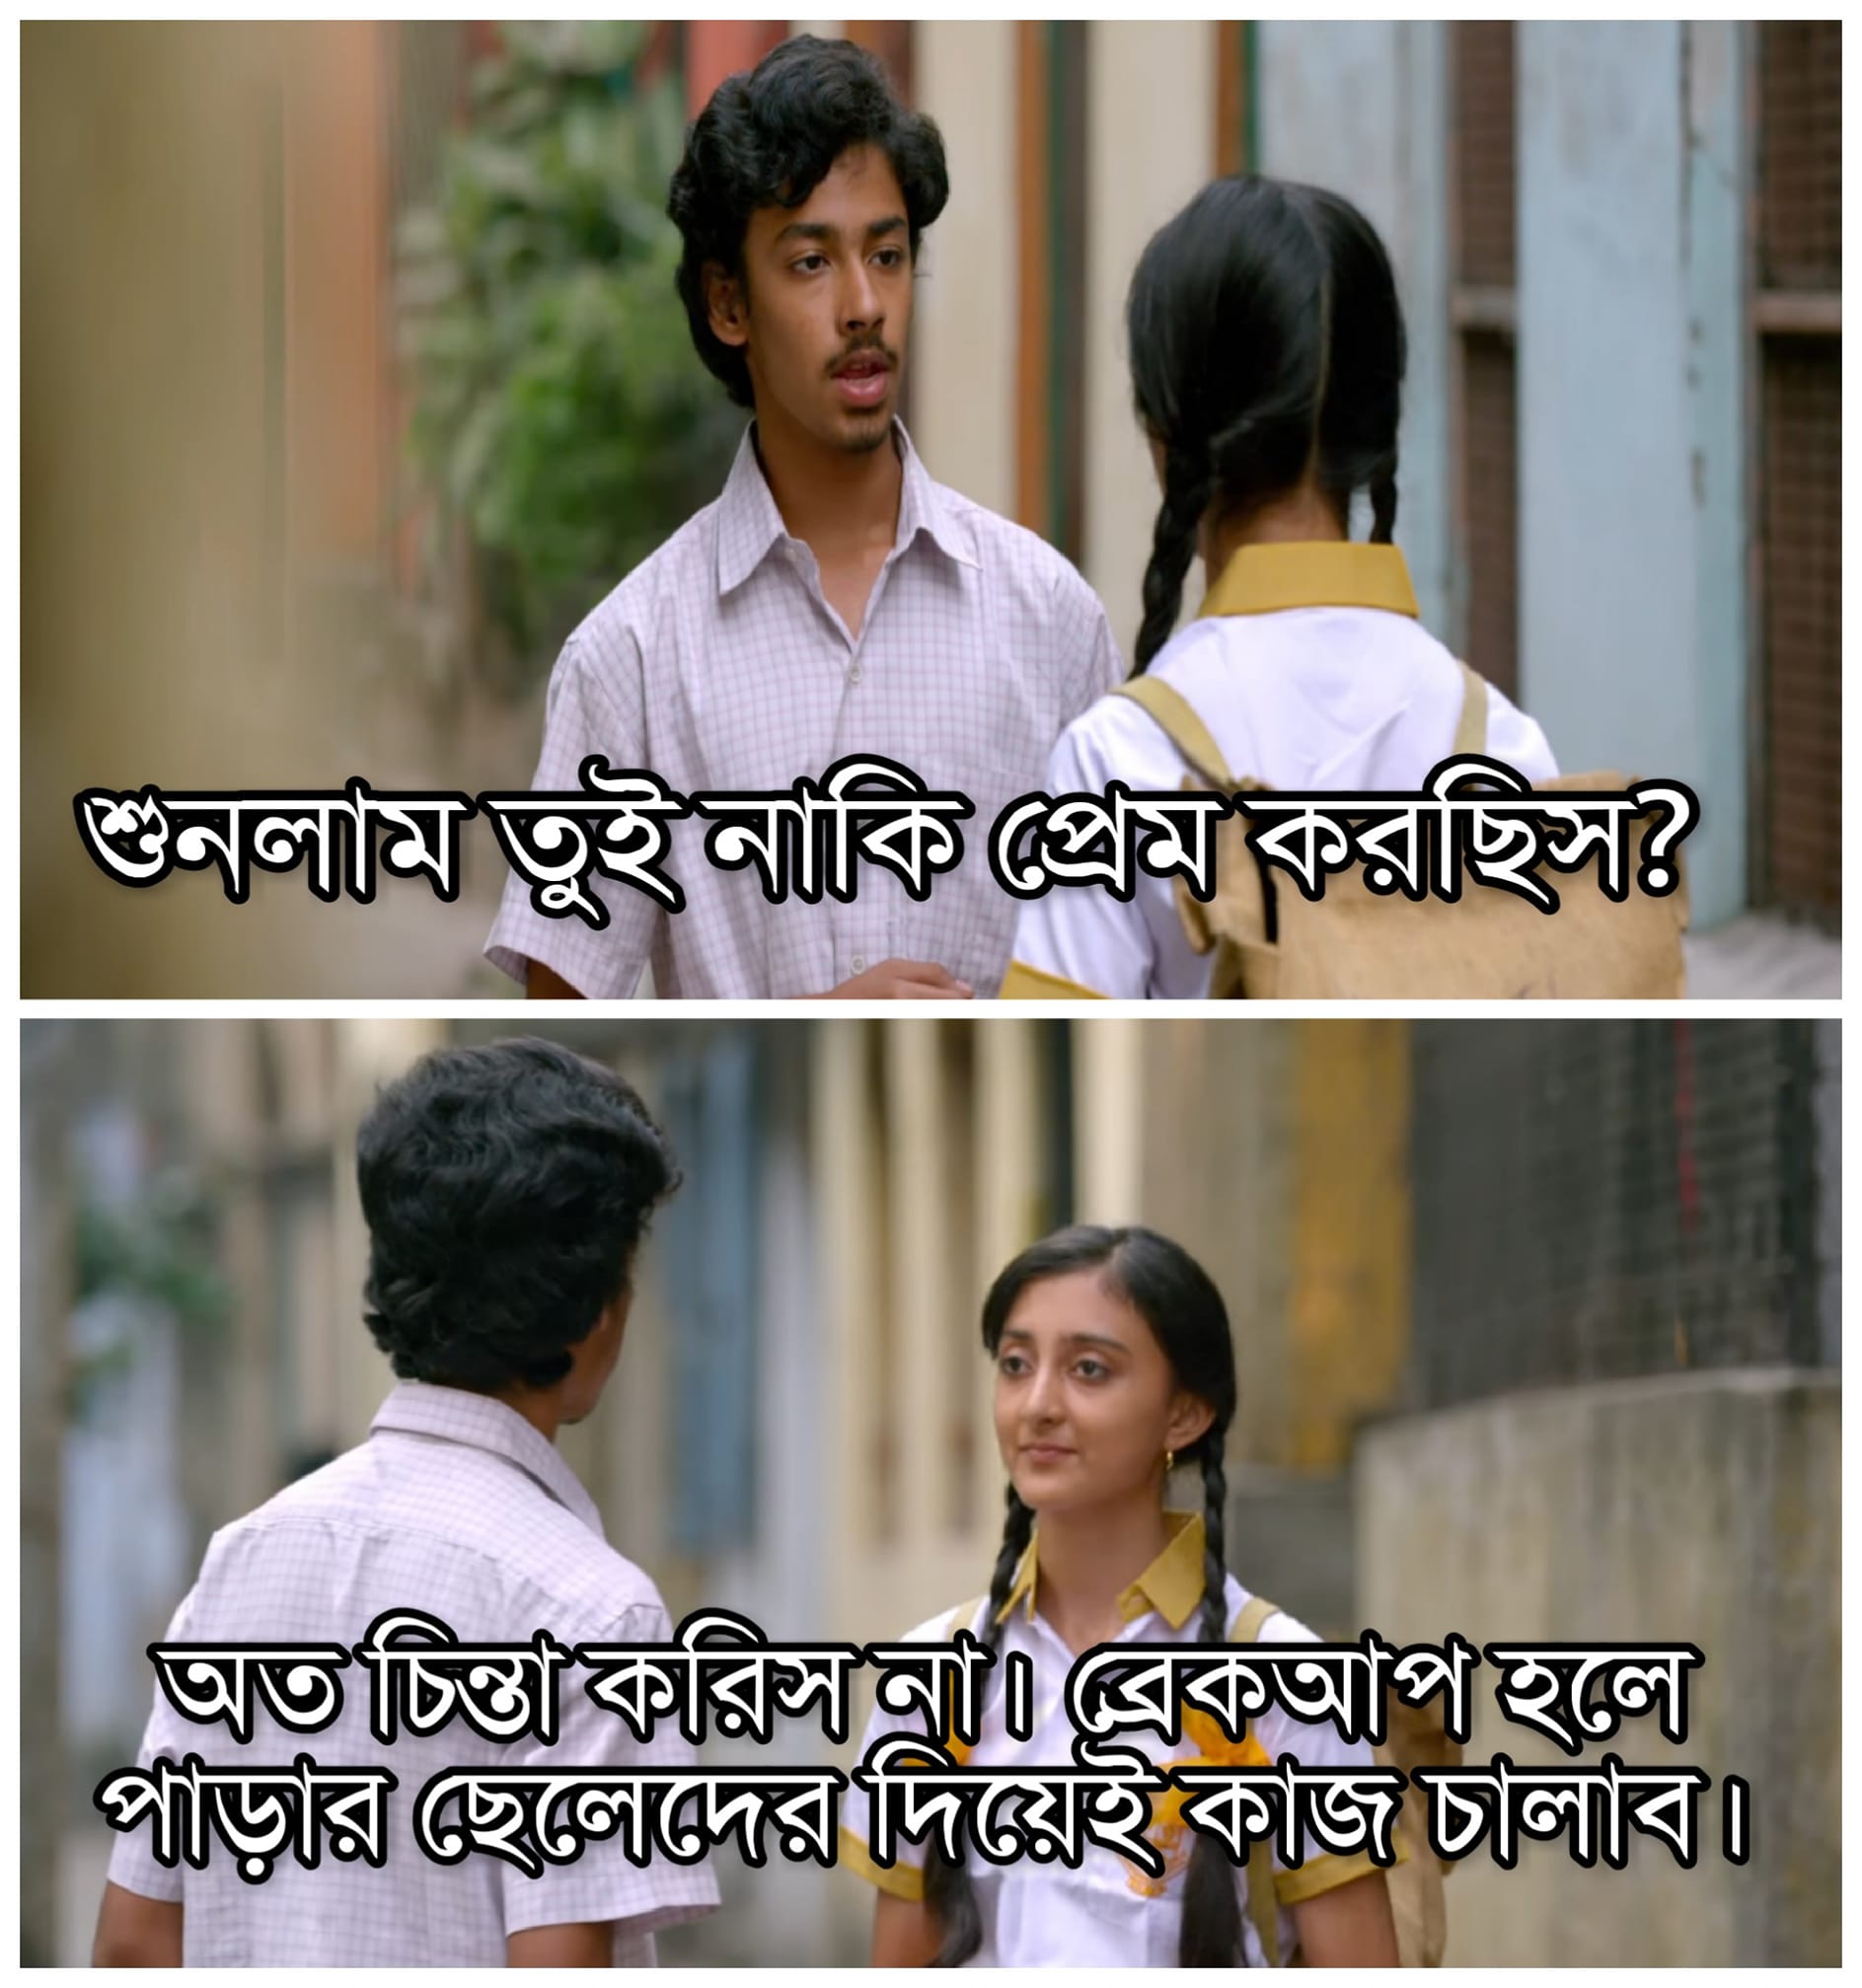
Caption: শুনলাম তুই নাকি প্রেম করছিস ?    অত চিন্তা করিস না ।  ব্রেকআপ হলে পাড়ার ছেলেদের দিয়েই কাজ চালাব ।
Label: hate